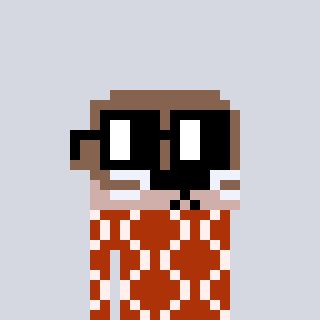
a pixel art character with square black glasses, a otter-shaped head and a hotbrown-colored body on a cool background